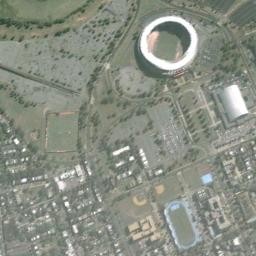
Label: stadium